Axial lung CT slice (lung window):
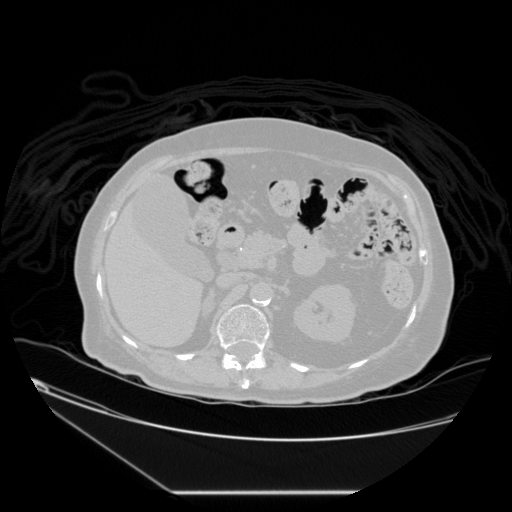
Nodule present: no